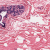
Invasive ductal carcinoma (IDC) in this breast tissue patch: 0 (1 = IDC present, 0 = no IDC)